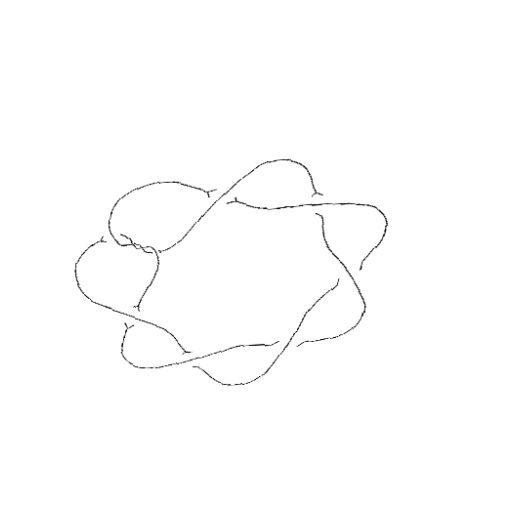
Crossing number: 10